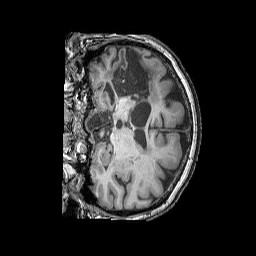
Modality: T1w
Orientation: coronal
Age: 66
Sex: female
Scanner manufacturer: siemens
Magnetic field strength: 3 T
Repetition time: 2.25 s
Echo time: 0.00411 s